Question: hi i am working on an app and all was going good till now.... i am stuck at this point..
here is my storyboard snapshot..

in the DemoTableViewController when i clock on "filters" button .. Brands TableViewController is opened modally .
after user select multiple rows in Brands TableViewController ,, he then clicks on done button and view controller is dismissed by this code:
'''
-(IBAction)DonePressed:(id)sender {
[self dismissViewControllerAnimated:YES completion:nil];
}
'''
I am storing the user selections in NSMutableSet and it is to be Used in DemoTableViewController so that i can reload the table rows according to the selection but i dont know how to send NSMutableSet to DemoTableViewController and then reload the table according to selection..
what is the right way to dismiss modal view and reload the parent DemoTableViewController
i know i am not doing it correctly but can anyone help me in doing it...
here is some code ---
DemoTVC.h
'''
#import <UIKit/UIKit.h>
#import "MyModelClass.h"
#import "brandsTableViewController.h"
@interface demoTableViewController : UITableViewController<UITableViewDataSource,UITableViewDelegate,MyModelProtocol,FilterProtocol>
@property (strong, nonatomic) IBOutlet UITableView *demoTable;
- (IBAction)FilterPressed:(id)sender;
@end
'''
DemoTVC.m--
the method which performs segue--
'''
- (IBAction)FilterPressed:(id)sender {
[self performSegueWithIdentifier:@"FilterPressed" sender:self];
}
'''
the delegate method which is called to get the values from BrandsTVC--
'''
-(void)GetTheSet:(NSMutableSet *)MySet{
[self dismissViewControllerAnimated:YES completion:nil];
}
'''
viewdidLoad--
'''
- (void)viewDidLoad
{
[super viewDidLoad];
productArray = [[NSMutableArray alloc] init];
homeModel = [[MyModelClass alloc] init];
// Set this view controller object as the delegate for the home model object
homeModel.delegate = self;
// Call the download items method of the home model object
[homeModel downloadItemswithurl:@"url is written here"];
}
'''
BrandsTVC.h---
'''
#import <UIKit/UIKit.h>
#import "MyModelClass.h"
@protocol FilterProtocol <NSObject>
-(void)GetTheSet:(NSMutableSet *) MySet;
@end
@interface brandsTableViewController : UITableViewController<UITableViewDataSource,UITableViewDelegate,MyModelProtocol>
@property (strong, nonatomic) IBOutlet UITableView *RetailerList;
@property (strong,nonatomic) NSMutableSet *selectStates;
@property (nonatomic, weak) id<FilterProtocol> delegate;
- (IBAction) DonePressed:(id)sender;
@end
'''
BrandsTVC.m---
'''
@interface brandsTableViewController ()
{
MyModelClass *myModelClass;
NSMutableArray *BrandsArray;
brandsTableViewController *Delegate;
}
@end
'''
viewDidLoad----
'''
- (void)viewDidLoad
{
[super viewDidLoad];
BrandsArray = [[NSMutableArray alloc] init];
self.selectStates=[NSMutableSet new];
myModelClass = [[MyModelClass alloc] init];
// Set this view controller object as the delegate for the home model object
myModelClass.delegate = self;
// Call the download items method of the home model object
[myModelClass downloadItemswithurl:@"url to get json"];
self.tableView.allowsMultipleSelection = YES;
}
'''
Done Button is called ---
'''
- (IBAction)DonePressed:(id)sender {
[self dismissViewControllerAnimated:YES completion:nil];
id<FilterProtocol> strongDelegate = self.delegate;
if ([strongDelegate respondsToSelector:@selector(GetTheSet:)]) {
[strongDelegate GetTheSet:self.selectStates];
}
}
@end
'''
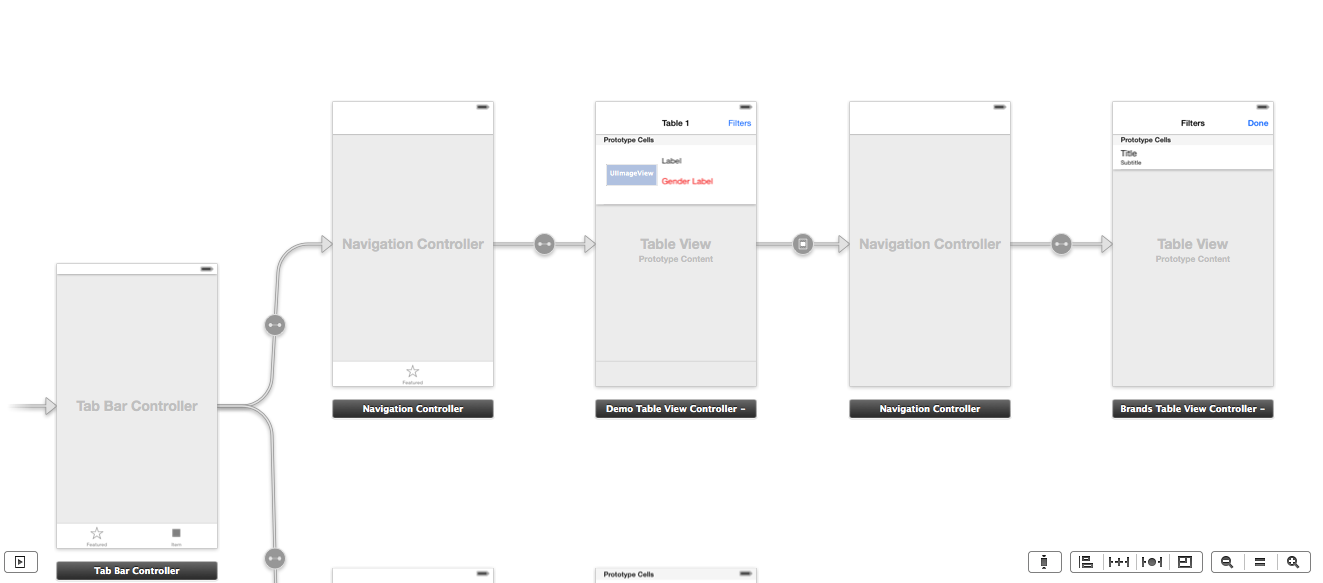
Answer: After a lot of trial and error i come to know that in BrandsTVC--
'''
- (IBAction)DonePressed:(id)sender {
NSLog(@"done pressed %@",self.delegate);
[delegate GetTheSet:self.selectStates];
}
'''
self.delegate is giving me NULL.
delegate is not setup and i cant figure out how to do that.. someone help me..
this answer solved my problem :D
<URL>